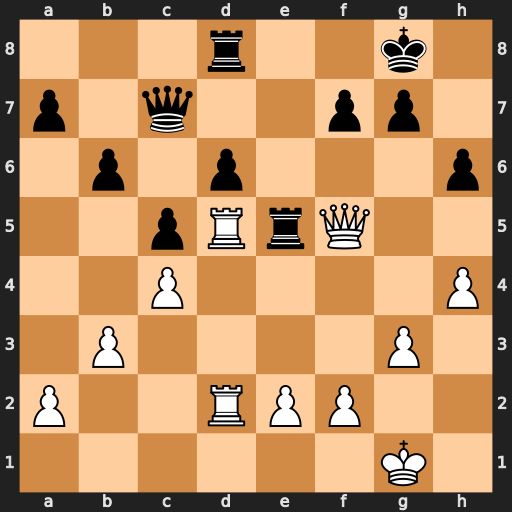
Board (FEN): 3r2k1/p1q2pp1/1p1p3p/2pRrQ2/2P4P/1P4P1/P2RPP2/6K1
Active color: w
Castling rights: -
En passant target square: -
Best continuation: Qxe5 dxe5 Rxd8+